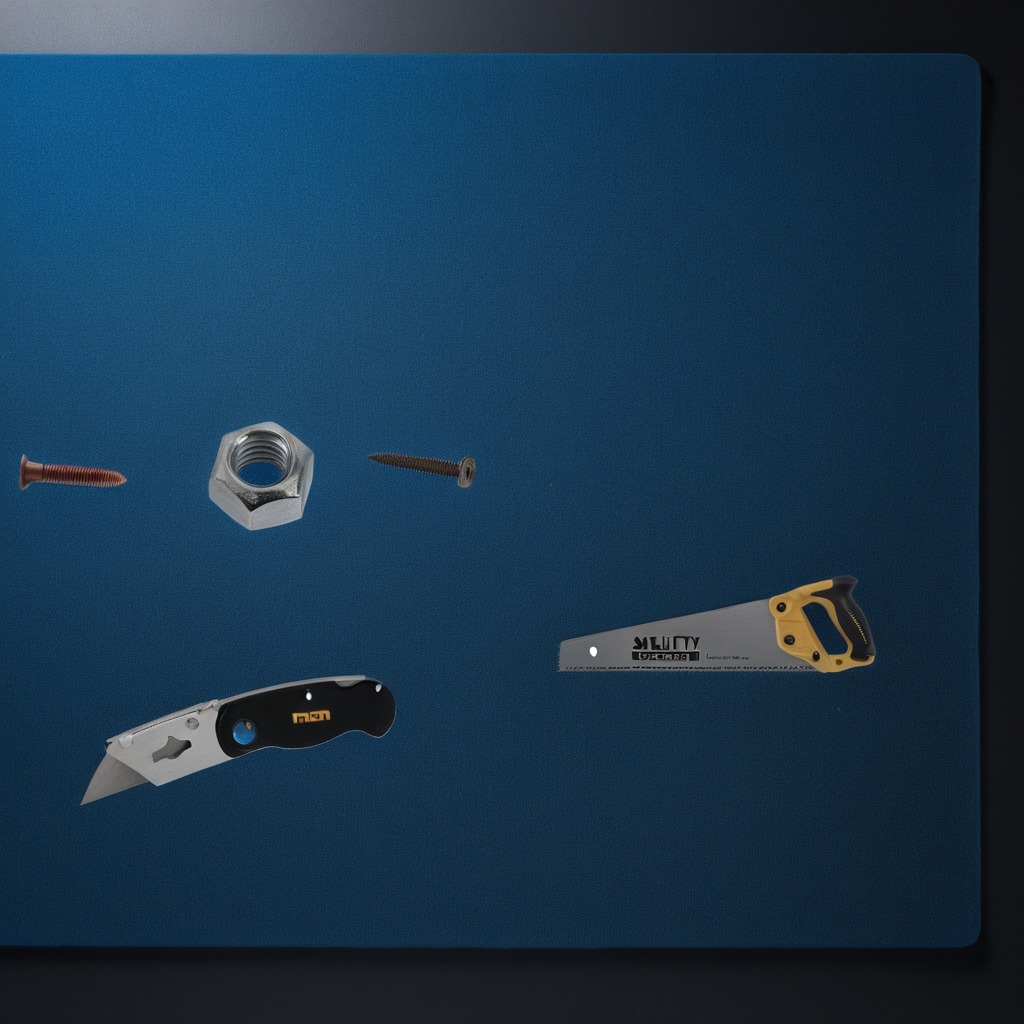
A utility knife, a metal machine screw, an iron nail, a handheld metal saw, and a metal nut are lying on the clean granite tabletop covered with a blue rubber mat inside a workshop at night dim ambient light soft shadows worn but beneath the mat.